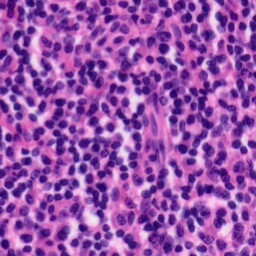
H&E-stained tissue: Tonsil